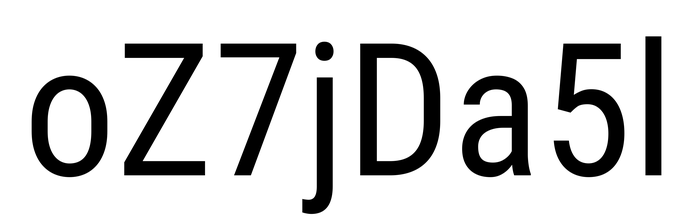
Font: Roboto_Condensed_Regular